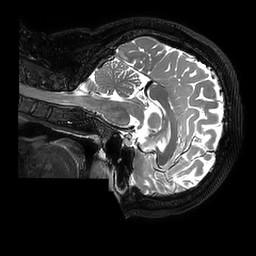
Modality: T2w
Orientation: sagittal
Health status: ill
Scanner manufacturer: philips
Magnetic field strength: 3 T
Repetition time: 2.5 s
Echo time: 0.331 s